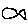
Label: fish